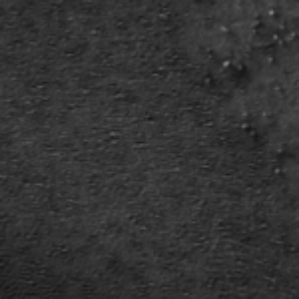
Label: frost